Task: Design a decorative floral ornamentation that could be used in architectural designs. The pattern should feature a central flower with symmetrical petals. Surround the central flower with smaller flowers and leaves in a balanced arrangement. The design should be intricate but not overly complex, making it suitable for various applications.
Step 1057:
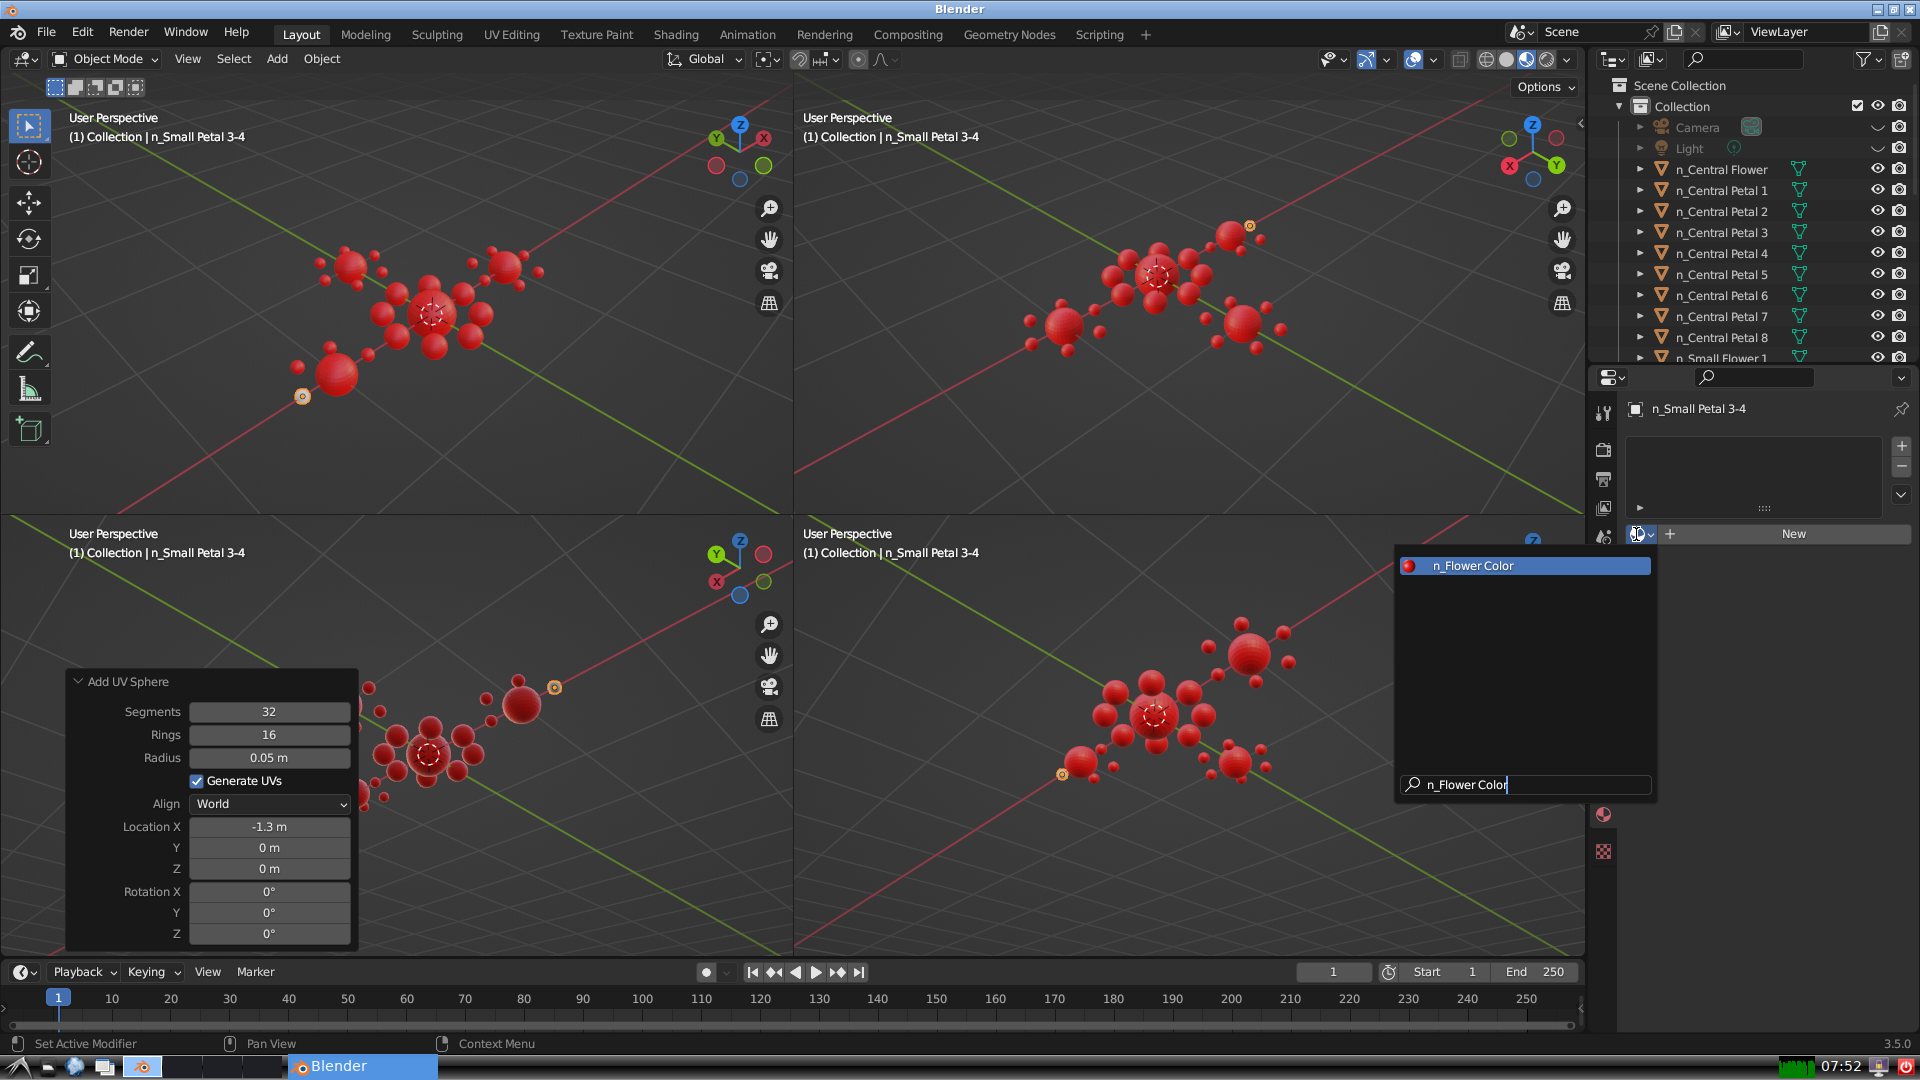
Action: {"key_press": ['Return']}